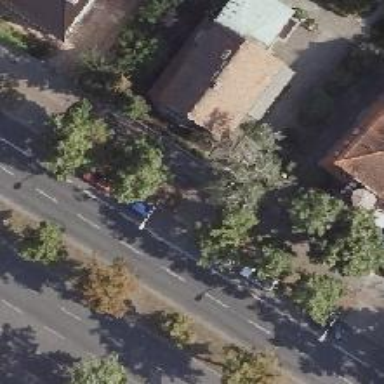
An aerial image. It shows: Avenue lined with deciduous broadleaved trees.